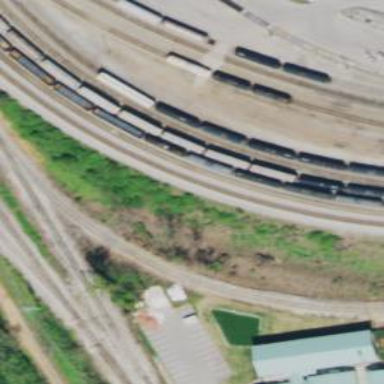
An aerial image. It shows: Railway yard in service.